Question: I want to summarize rows from one end of a relationship tree with a table on the other side. Is "correlate" the correct term? Really just knowing the terms would help me solve this problem.
I am using MySQL and am extending an existing DB structure - though would have the liberty to rearrange data if needed. I'm getting better at creating "filtering" queries using 'JOIN's, and I'm sure this next piece will be straight-forward once I understand it (without performing tons of queries : )
I made a simplified schema (and theme!) for this example, but the idea is the same.
Say there are many 'DietPlan's, which is related to a bunch of 'MenuItems' and each 'MenuItem' has an 'ItemType' (such as 'Healthy','Fast','Normal', etc.) On the other side of 'DietPlan' there are 'Person's, who each store how many 'DailyCalories' they consume, and another table 'MenuAllocations', where a 'Person' stores how much percent of their daily intake is from what 'MenuItem'.
As examples of scale, There could be 1000 'MenuItems', and 50 of those associated with each of 200 'DietPlan's. Also, each 'DietPlan' might have 10,000 'Person's, who each will have 5-10 'MenuAllocations' of various types.

What I'd like to do feels complex to me. I want to create a dashboard for each 'DietPlan' (there could be many), gathering data from the 'Person's of that 'DietPlan', and tabulating the
The math is simple: 'tblPerson.dailyCalories' * 'tblMenuAllocations.percent'. But I want to do that for each 'Person' in the 'DietPlan', for each 'ItemType'.
I understand the 'JOIN's required to 'filter' from 'tblItemType' around to 'tblMenuAllocation' and think it would be similar to this:
'''
SELECT *
FROM tblMenuAllocation
INNER JOIN tblPerson
on personId = PersonId
INNER JOIN tblDietPlan
on tblPerson.dietPlanId = tblDietPlan.DietPlanId
INNER JOIN tblMenuItem
on tblMenuItem.dietPlanId = tblDietPlan.DietPlanId
INNER JOIN tblItemTyp
on ItemTypeId = itemTypeId
WHERE ItemTypeId = 2
'''
It feels like one query for each 'tblItemType', which could be a of 'Person' and 'MenuAllocation' data to sort through, and doing that many consecutive queries feels like I'm missing something. Also, I think math can be handled in the query to sum values, but I've never done that. Where can I begin?
The final results would be something like this:
'''
----------------------------------------------
ItemId | ItemDesc | TotalCalories
----------------------------------------------
1 Healthy 450,876
2 Fast 1,987,948
3 Vegan 349,123
etc.
'''
I would be willing to accept some manipulation of data outside the query, but the 'Person''s specific 'dailyCalories' is very important to the 'tblMenuAllocation.percent' calculation. Some 'tblMenuAllocation' rows might be of the same 'ItemType'!
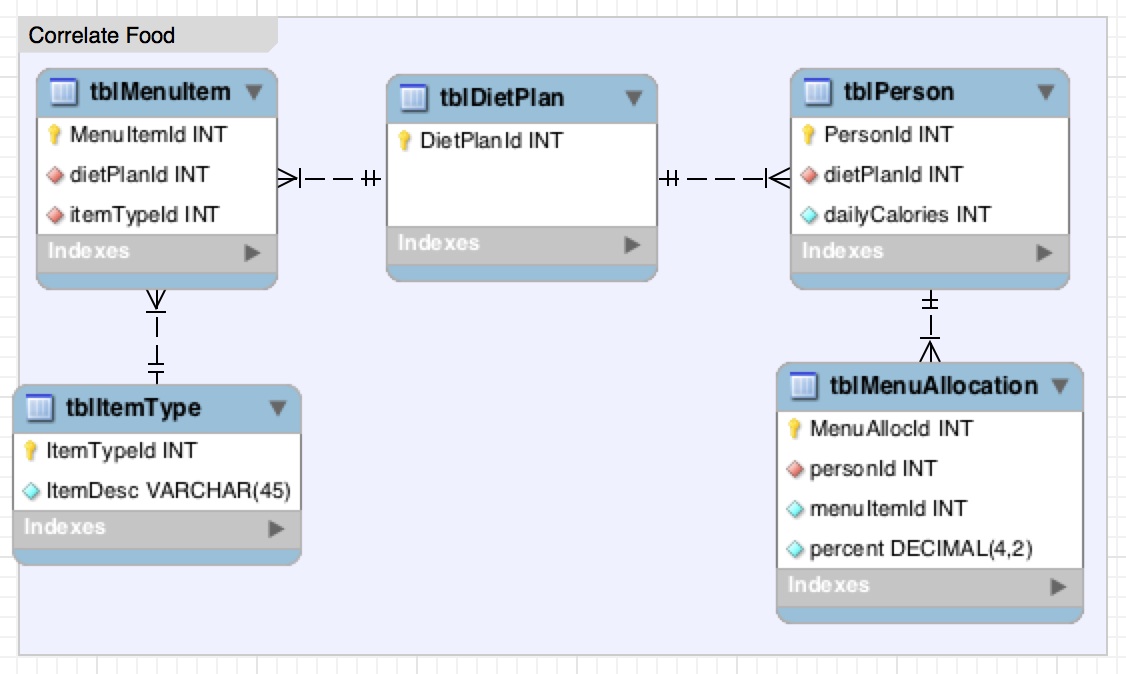
Answer: I think you are looking for these topics :
<URL> and
<URL>